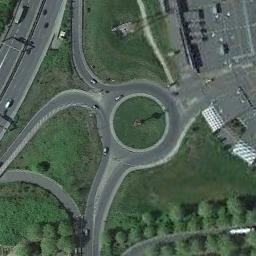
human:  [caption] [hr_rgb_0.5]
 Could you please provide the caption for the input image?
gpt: There are several moving vehicles on the road at the roundabout, With some trees and a large lawn around the roundabout .

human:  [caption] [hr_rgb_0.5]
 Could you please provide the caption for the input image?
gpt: The roundabout is surrounded by grass .

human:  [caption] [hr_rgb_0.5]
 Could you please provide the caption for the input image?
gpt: The roundabout is on the grass next to trees .

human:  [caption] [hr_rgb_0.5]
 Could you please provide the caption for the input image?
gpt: The roundabout with three exits and entrances is in the lawn .

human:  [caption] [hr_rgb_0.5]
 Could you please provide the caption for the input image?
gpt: There are some green lawns around the roundabout .